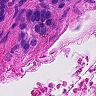
Metastatic tissue present: yes